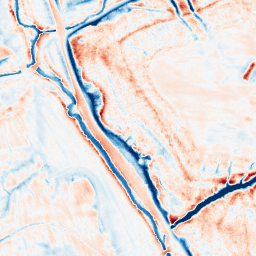
Category: edge_preserving
Decomposition family: anisotropic_diffusion
Decomposition parameters: iterations: 50
kappa: 30
gamma: 0.2
Upsampling method: bicubic_3x
Upsampling parameters: scale: 3
Upsampling scale: 3